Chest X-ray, PA view. Patient: 24 years old, sex M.
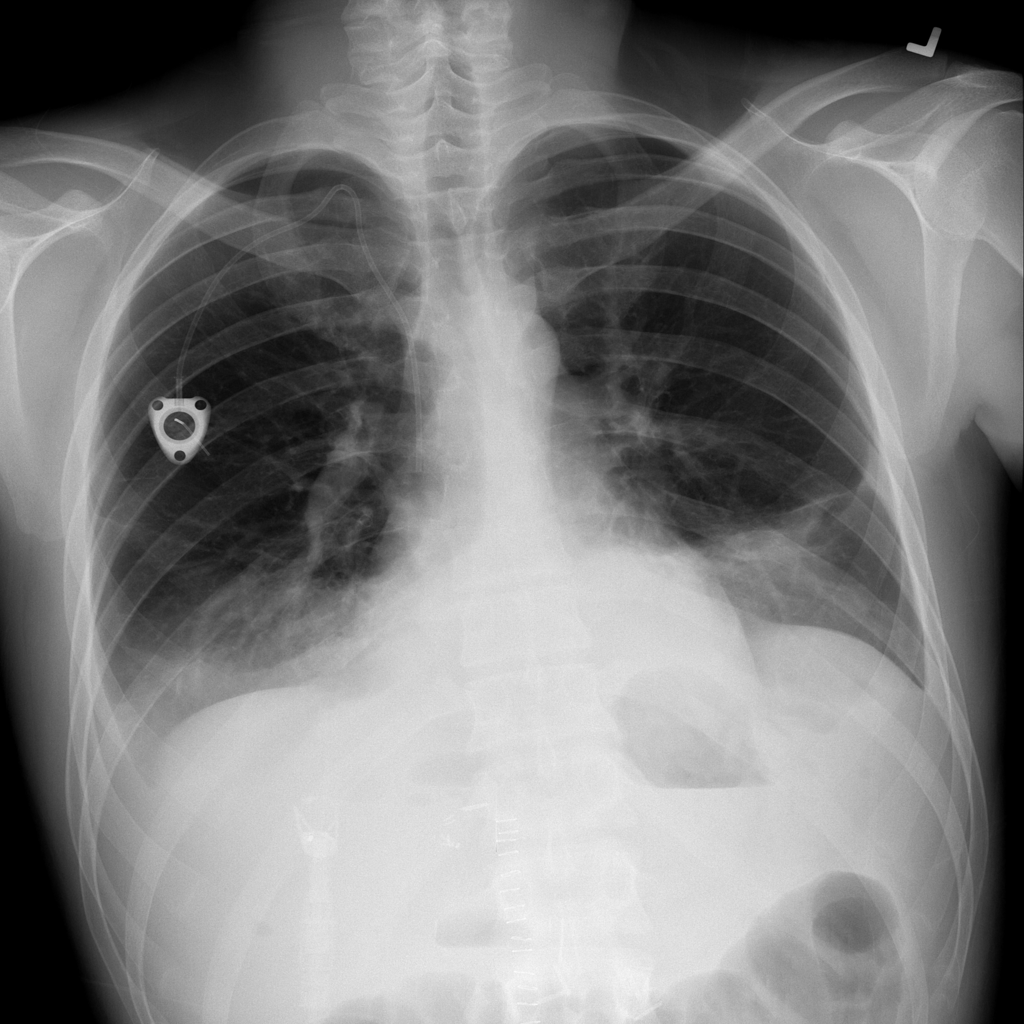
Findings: Atelectasis, Effusion, Infiltration